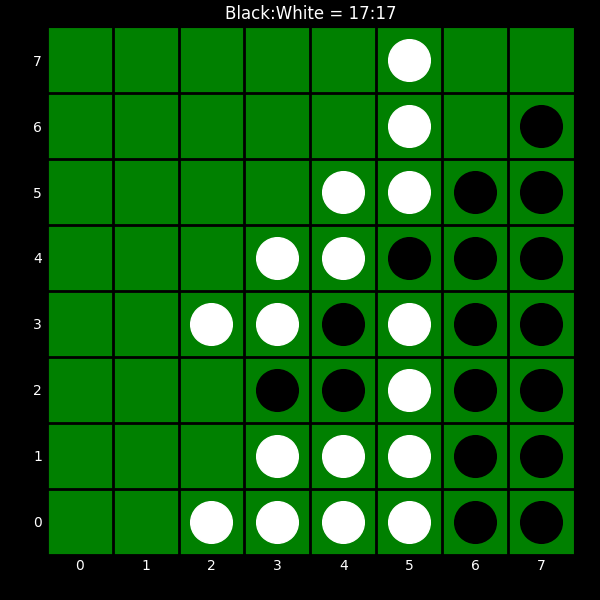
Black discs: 17
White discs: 17